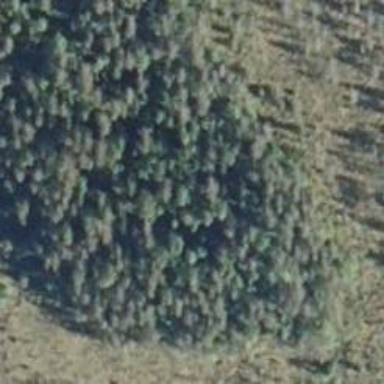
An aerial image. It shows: Woodland with needle-leaved trees.